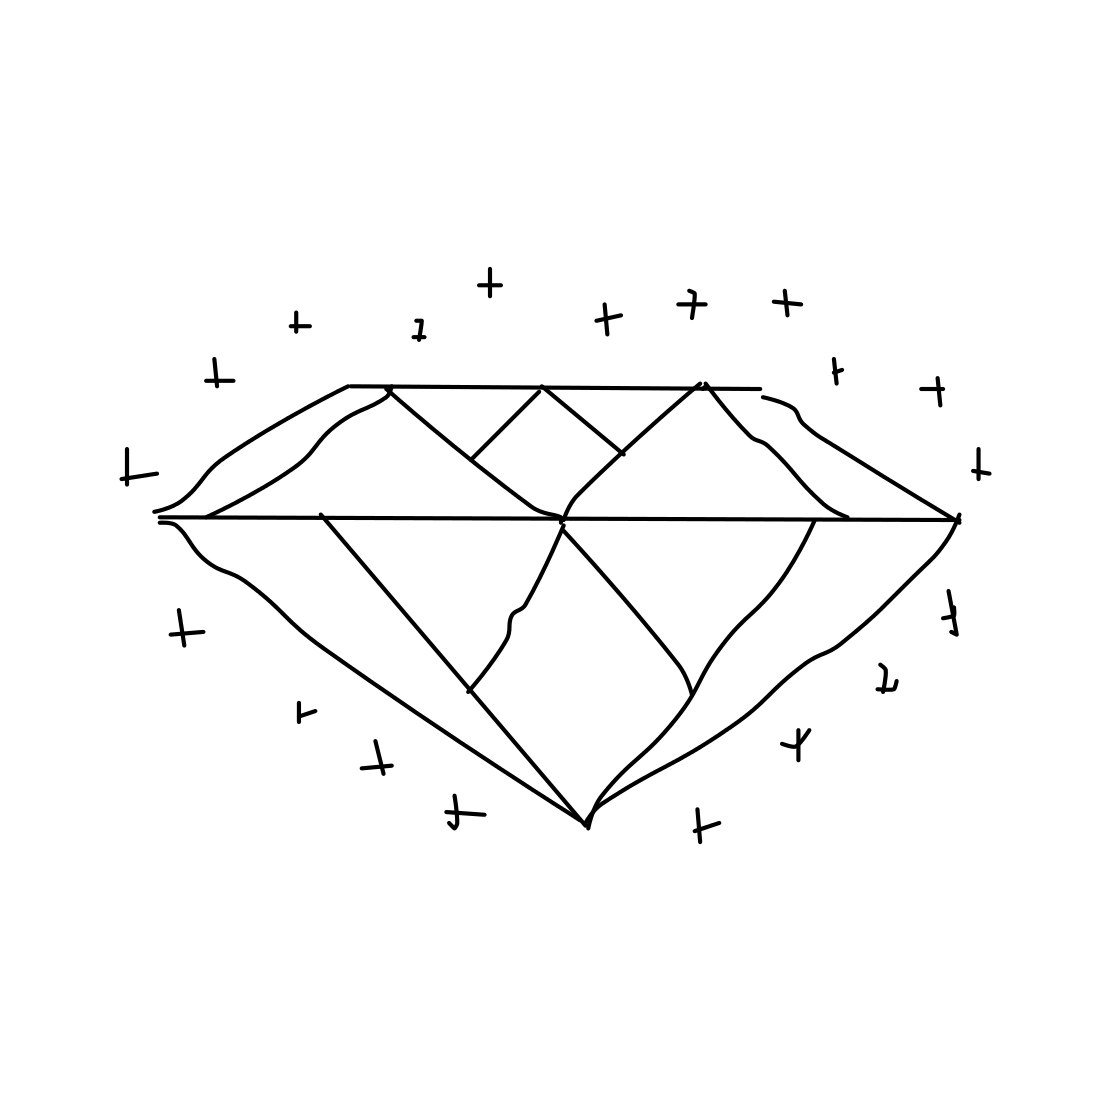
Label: diamond